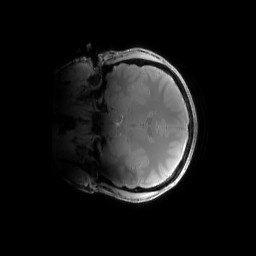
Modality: PDw
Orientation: coronal
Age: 27
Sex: male
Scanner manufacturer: siemens
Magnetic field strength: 6.98 T
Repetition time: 1.3 s
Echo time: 0.00231 s